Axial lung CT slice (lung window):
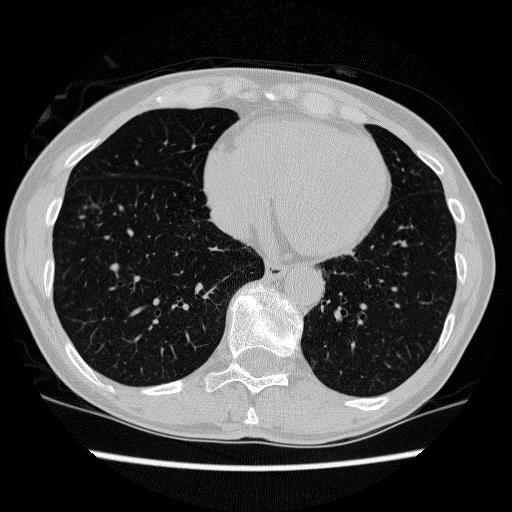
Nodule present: no